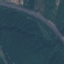
Land use / land cover class: Highway